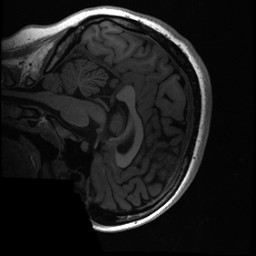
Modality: T1w
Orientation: sagittal